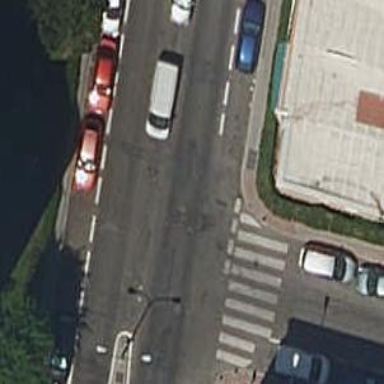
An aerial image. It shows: Bollard.